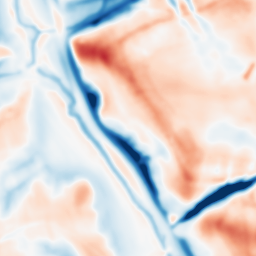
Category: multiscale
Decomposition family: dog_multiscale
Decomposition parameters: sigma_ratio: 1.6
n_scales: 4
base_sigma: 2
Upsampling method: quintic
Upsampling parameters: scale: 8
Upsampling scale: 8